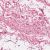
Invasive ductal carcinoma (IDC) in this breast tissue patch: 0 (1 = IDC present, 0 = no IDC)